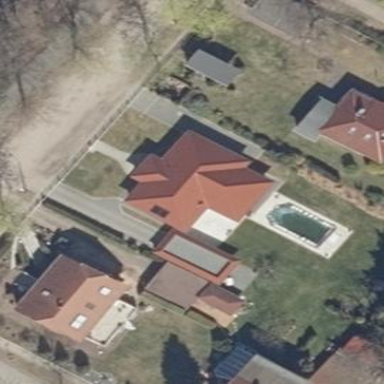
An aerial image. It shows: Hipped roof house.